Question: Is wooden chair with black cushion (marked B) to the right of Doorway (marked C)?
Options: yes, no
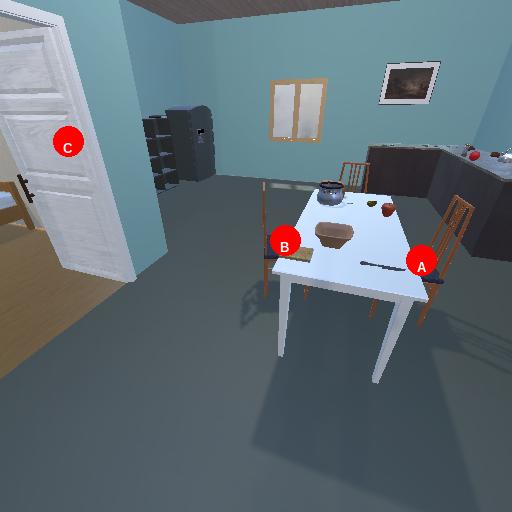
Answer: yes